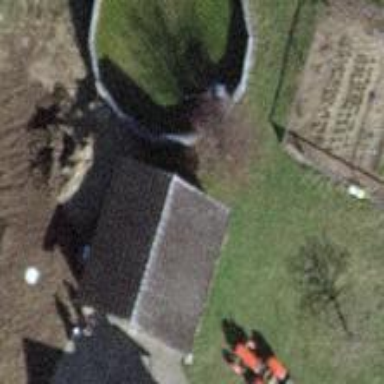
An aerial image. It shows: Shed building.